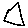
Label: triangle